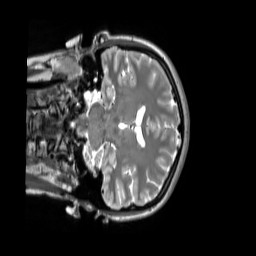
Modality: T2w
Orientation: coronal
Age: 22
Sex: female
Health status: ill
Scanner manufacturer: siemens
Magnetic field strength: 3 T
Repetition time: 2.8 s
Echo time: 0.326 s